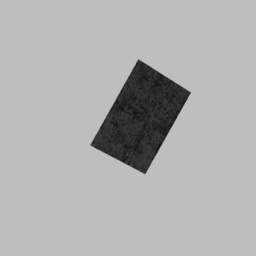
Label: decoration